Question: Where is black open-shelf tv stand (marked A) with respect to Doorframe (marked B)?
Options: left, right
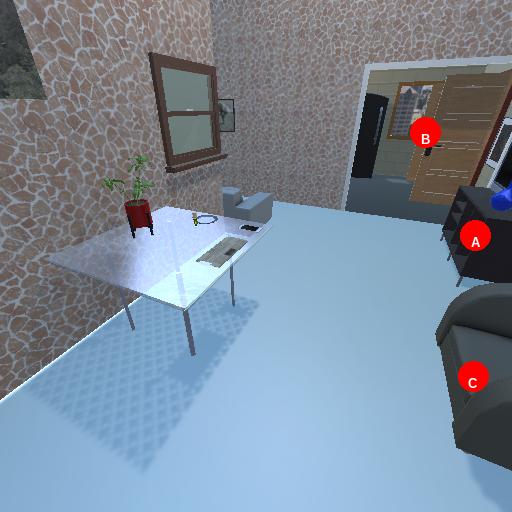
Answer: left